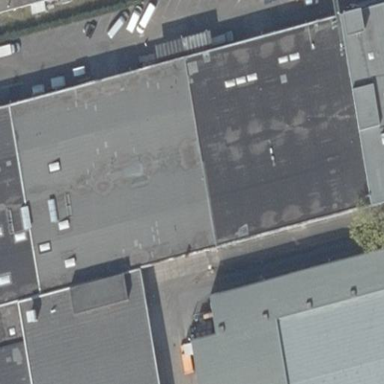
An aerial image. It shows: Industrial building with works.